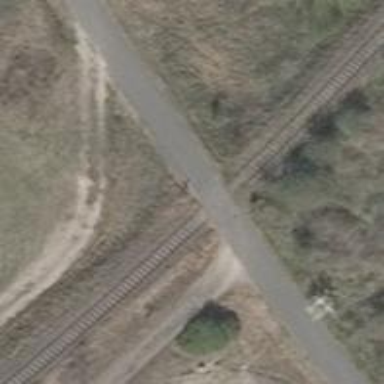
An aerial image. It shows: Crossing for the railway.